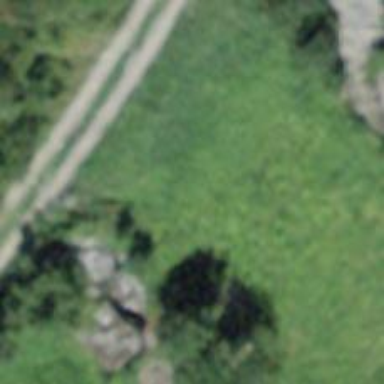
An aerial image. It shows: Unpaved footway.